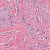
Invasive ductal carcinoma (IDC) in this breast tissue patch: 1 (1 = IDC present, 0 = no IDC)